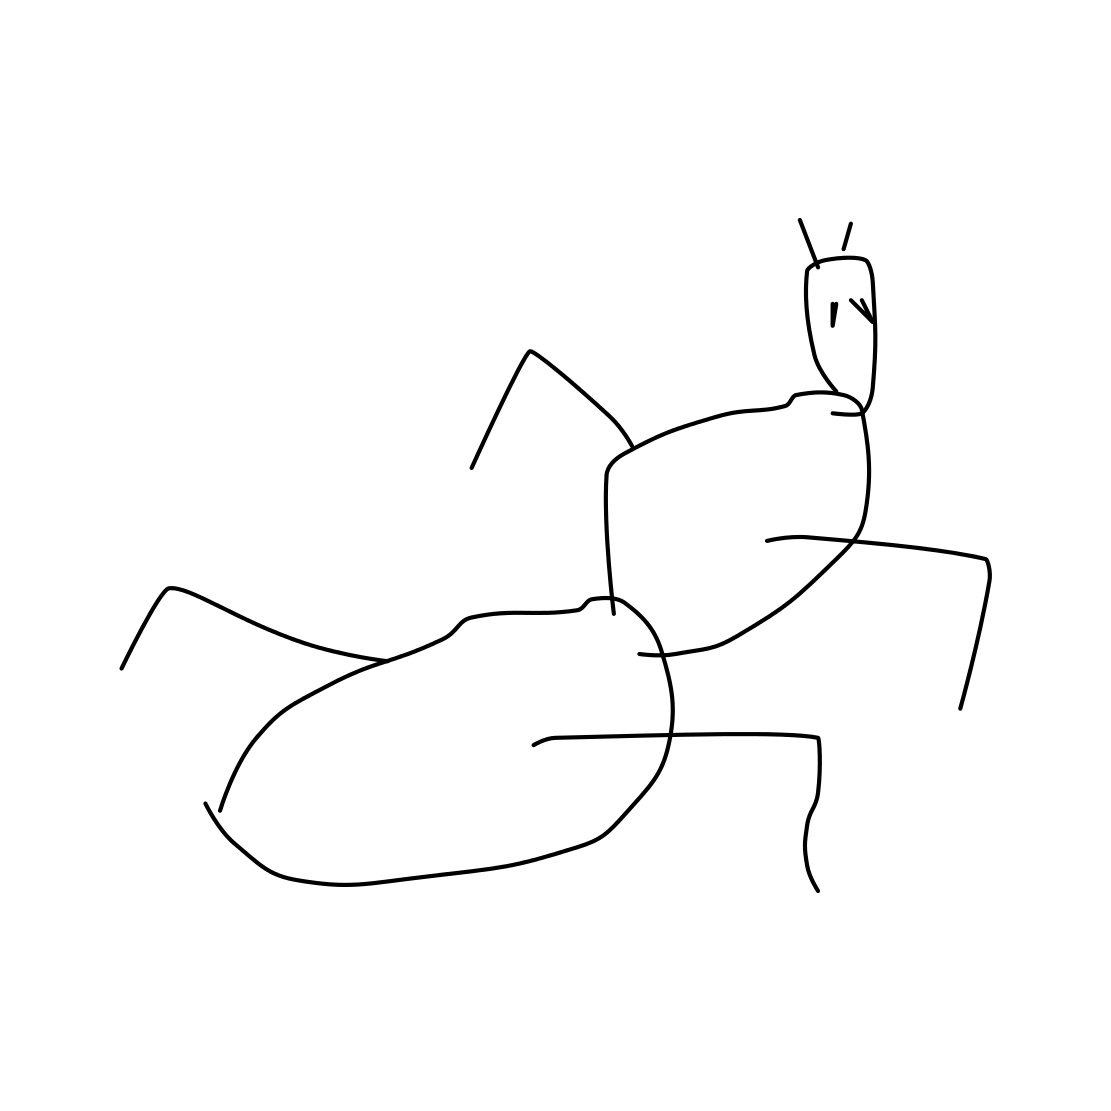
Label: ant